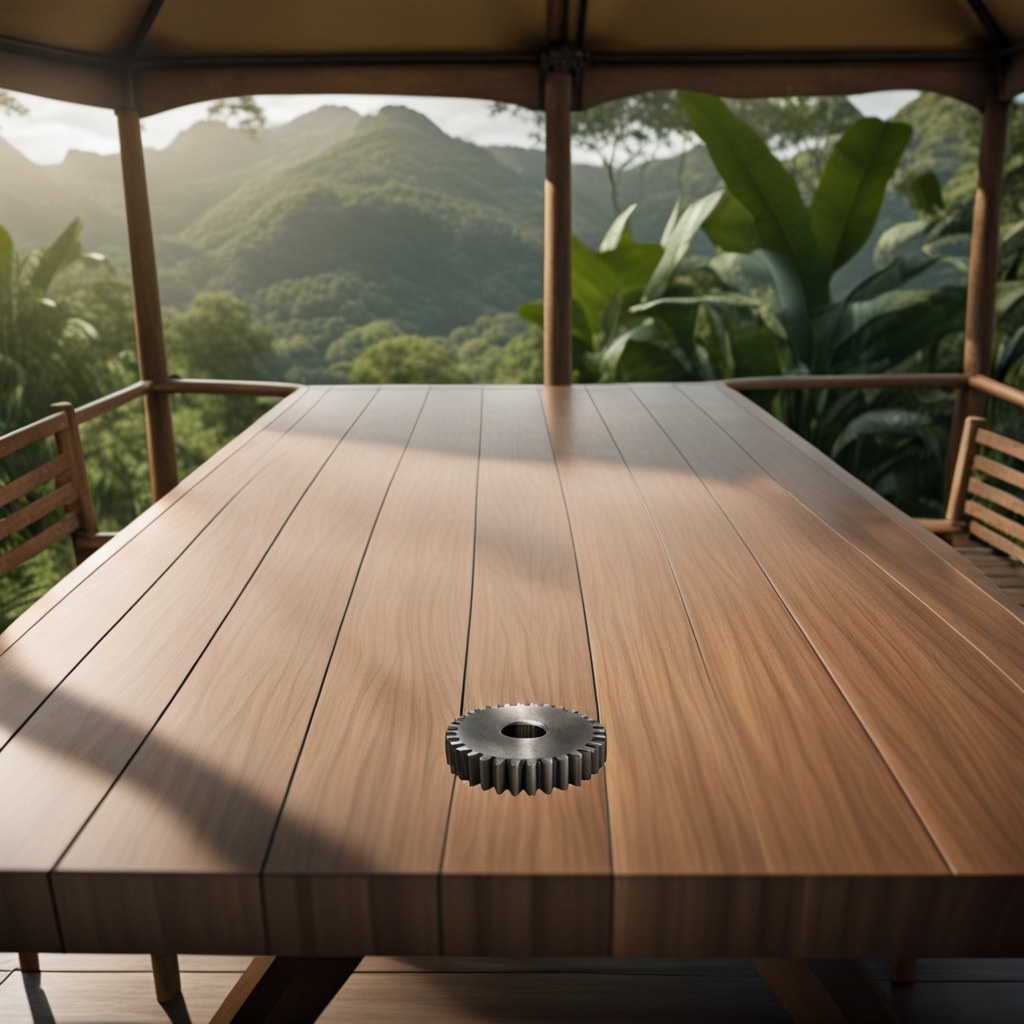
A steel gear with teeth is lying on a wooden table inside a jungle field workshop tent.